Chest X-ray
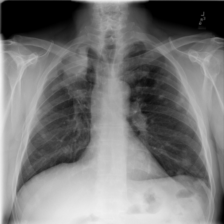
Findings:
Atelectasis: negative
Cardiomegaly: negative
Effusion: negative
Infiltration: negative
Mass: positive
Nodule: positive
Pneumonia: negative
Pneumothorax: negative
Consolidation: positive
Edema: negative
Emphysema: negative
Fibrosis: negative
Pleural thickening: negative
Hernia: negative